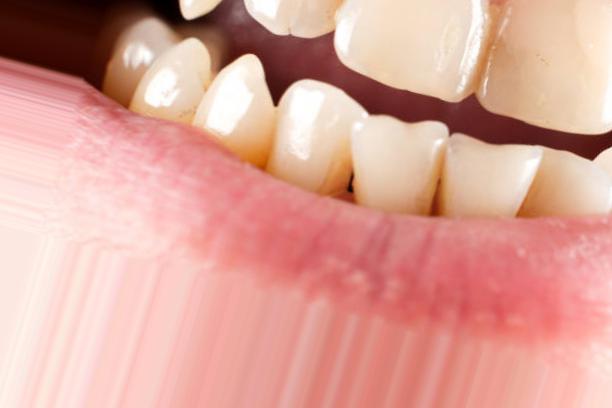
Condition: Caries